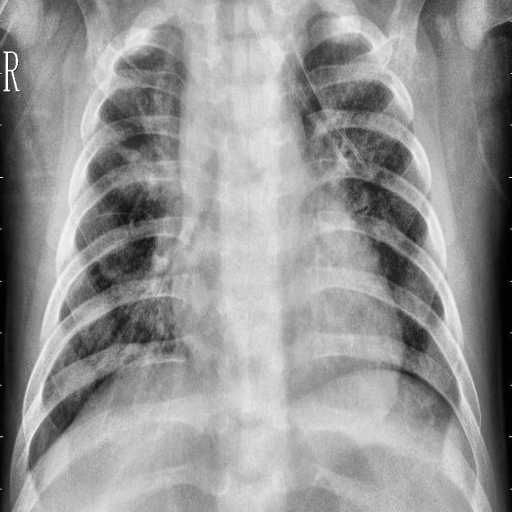
Finding: PNEUMONIA